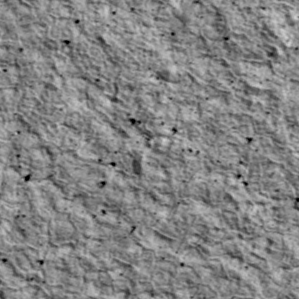
Label: non_frost